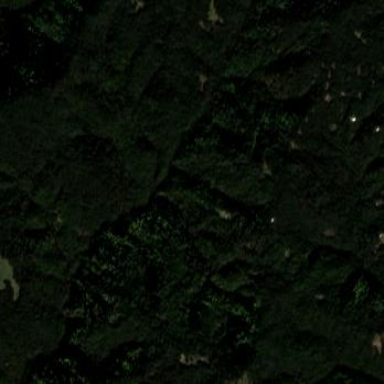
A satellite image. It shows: Forest area.